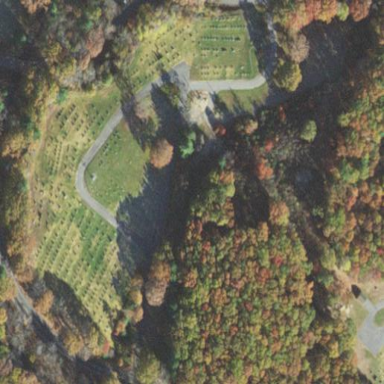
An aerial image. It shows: Cemetery.